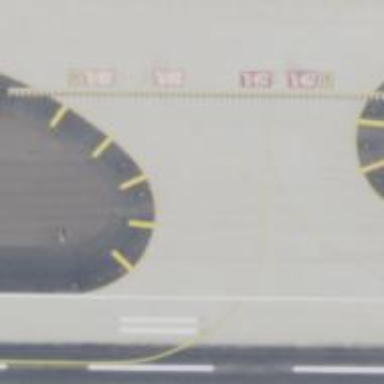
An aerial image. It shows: Image of taxiway at airport.